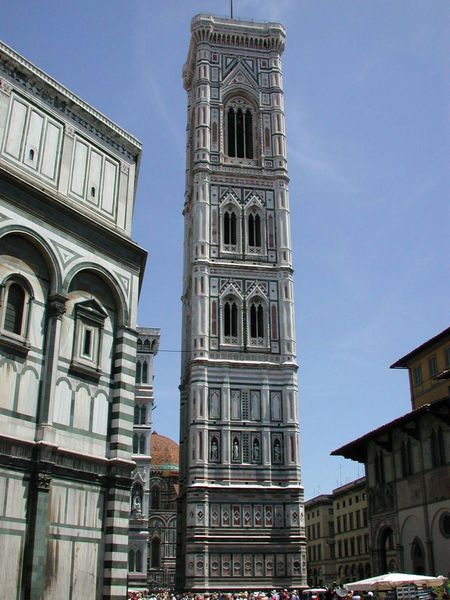
Titel: Campanile des Doms in Florenz
Künstler: Giotto di Bondone
Standort: Florenz, Dom (EU - I - Toskana)
Schlagwörter: himmel, weiß, grün, kirchturm, menschen, stadt, bunt, fenster, grau, hell, licht, marmor, schwarz, strasse, dach, gebäude, haus, schirm, sonnenschirm, architektur, stein, häuser, kirche, sonne, turm, spanien, klar, fassade, italien, farben, dächer, hof, markt, platz, figuren, kuppel, ornamente, gestreift, streifen, foto, fotografie, bögen, innenhof, dom, restaurant, schwarzweiß, arkaden, arabisch, florenz, viereckig, heilig, islam, glocken, campanile, geschoss, baptisterium, ädikulafenster, doppelarkaden, hisch, mehrgeschossig, donatello, gekachelt, bluer himmel, deitail, doppelarakdenfenster